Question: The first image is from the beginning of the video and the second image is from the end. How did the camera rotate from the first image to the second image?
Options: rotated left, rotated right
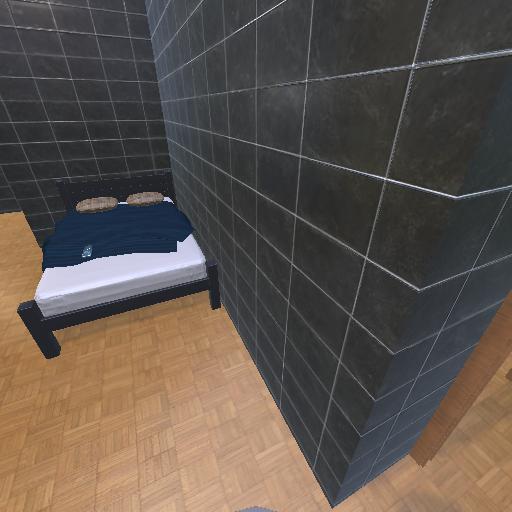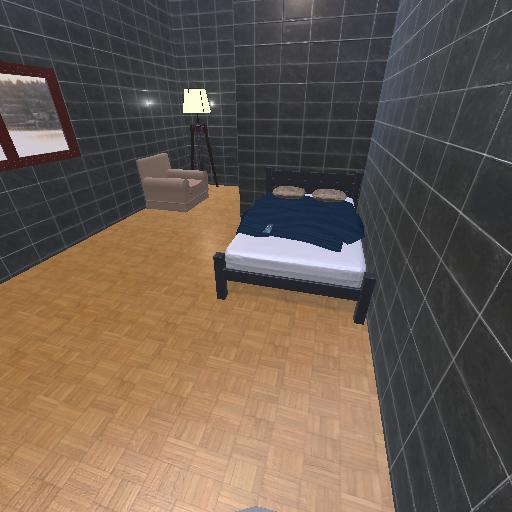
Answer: rotated left